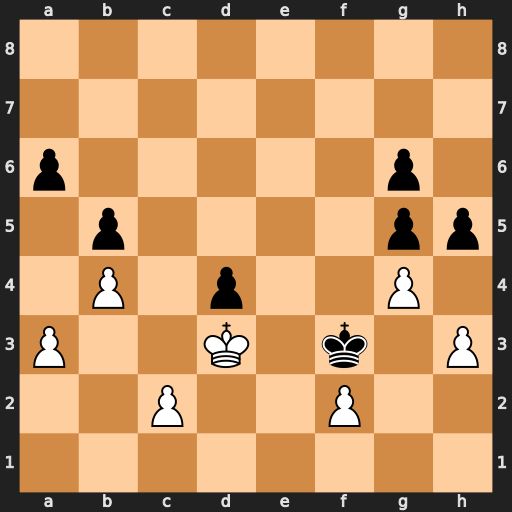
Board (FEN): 8/8/p5p1/1p4pp/1P1p2P1/P2K1k1P/2P2P2/8
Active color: w
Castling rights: -
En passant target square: -
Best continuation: Kxd4 hxg4 hxg4